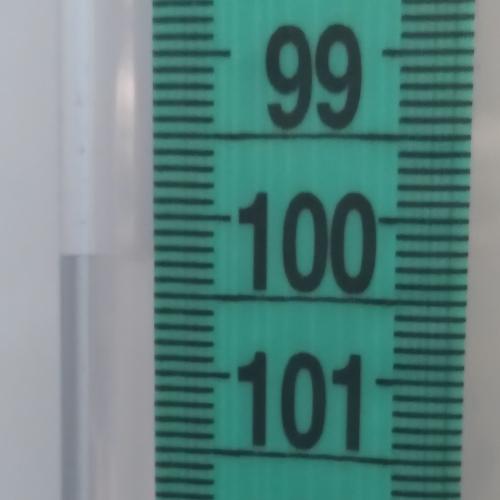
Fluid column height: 100.3 cm